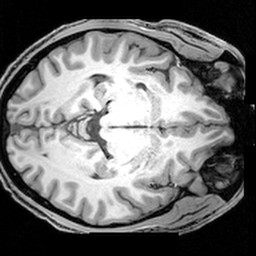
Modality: T1w
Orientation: axial
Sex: male
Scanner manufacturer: siemens
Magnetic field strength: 3 T
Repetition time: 1.9 s
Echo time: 0.00397 s